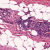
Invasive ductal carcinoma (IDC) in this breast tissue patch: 0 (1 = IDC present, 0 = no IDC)